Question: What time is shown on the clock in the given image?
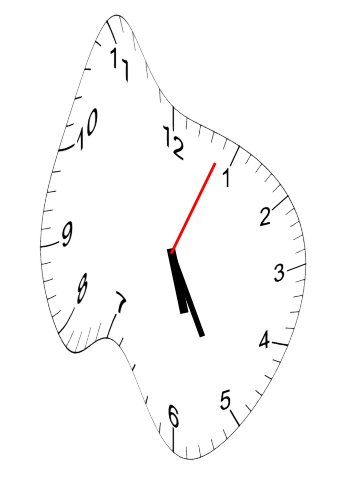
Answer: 05:25:04